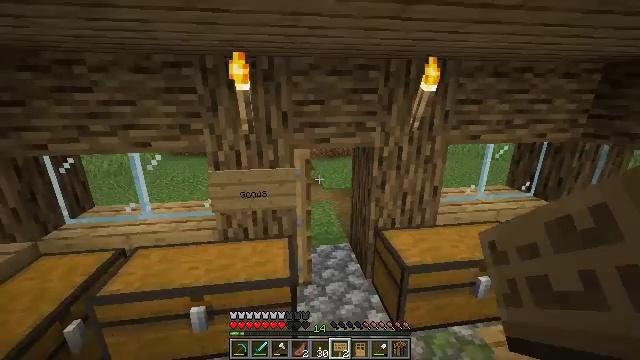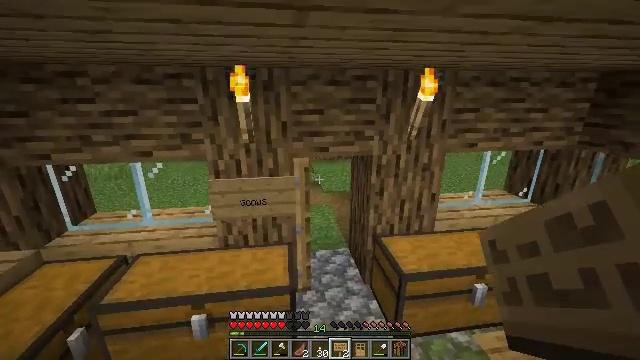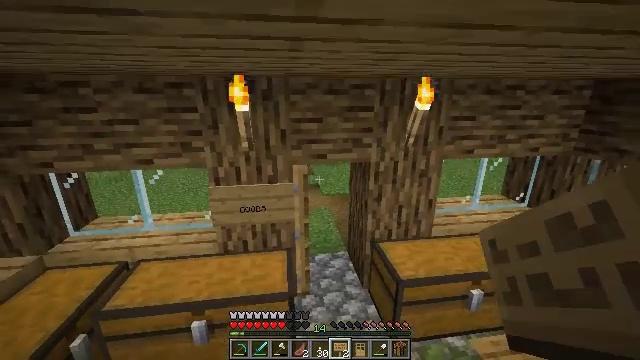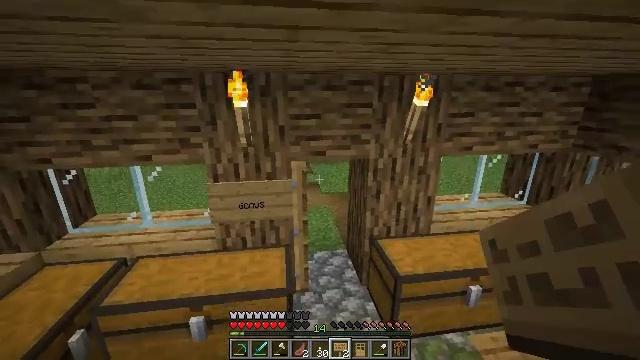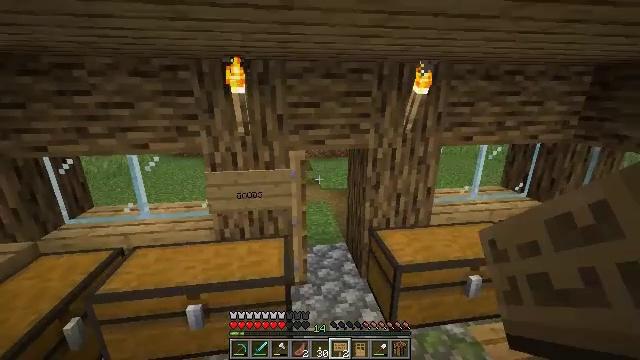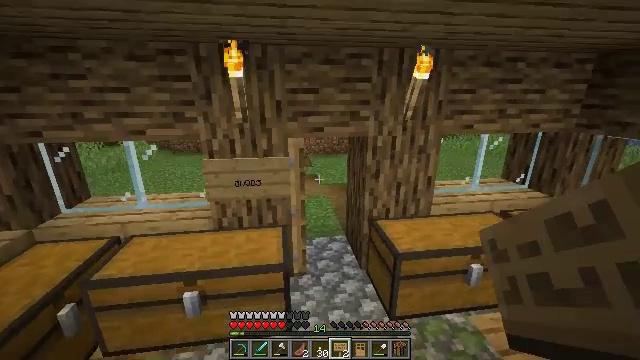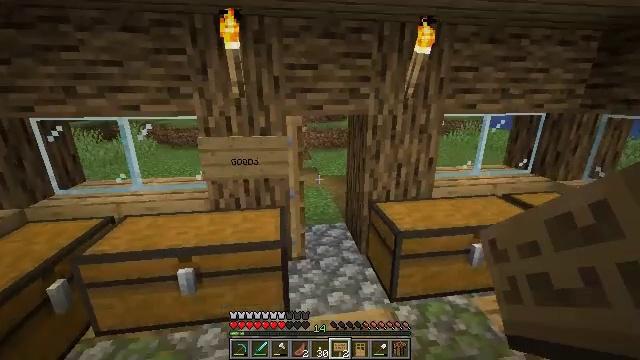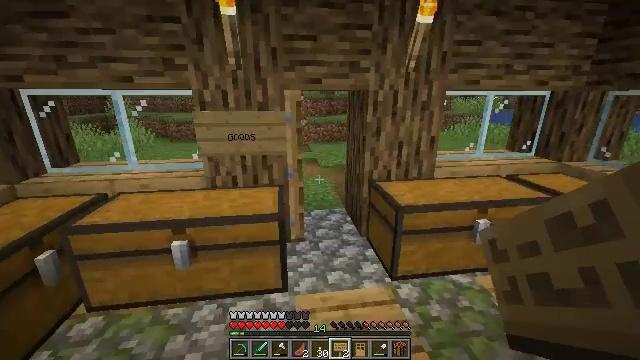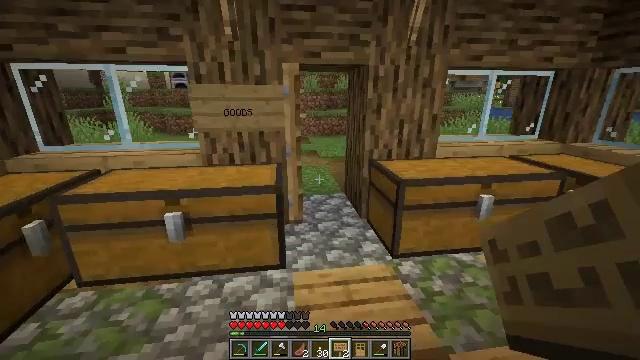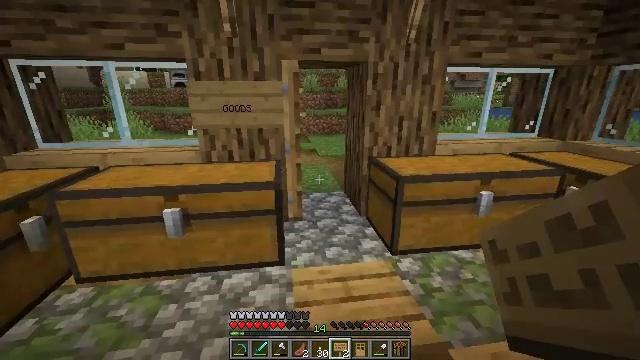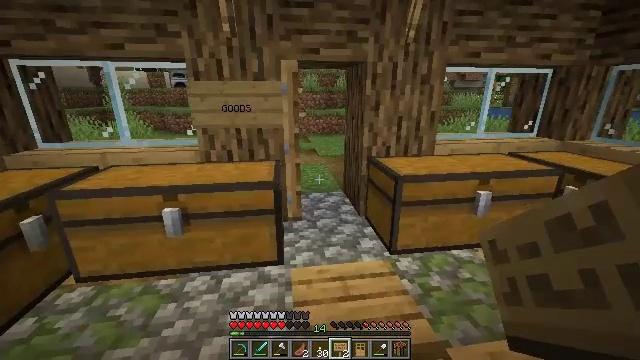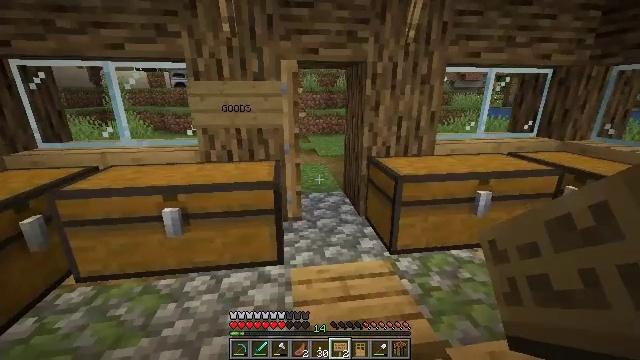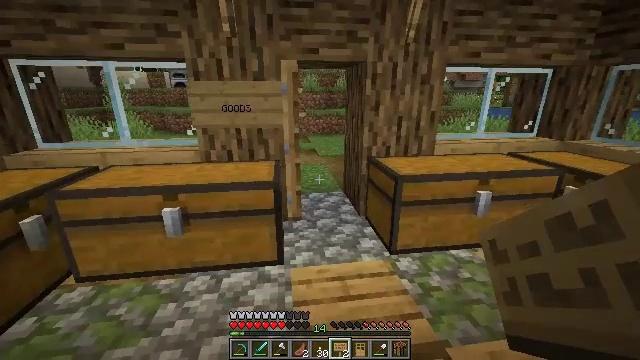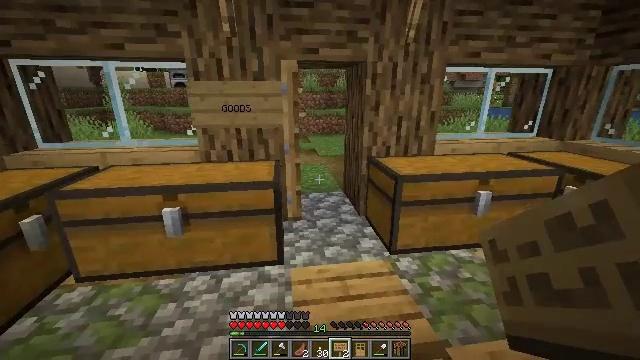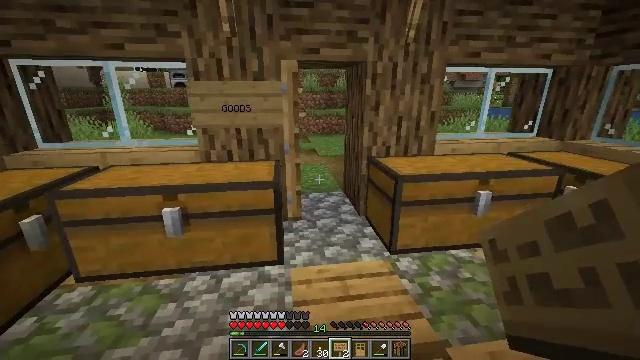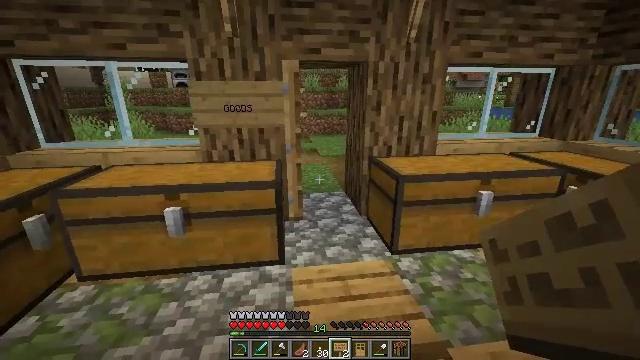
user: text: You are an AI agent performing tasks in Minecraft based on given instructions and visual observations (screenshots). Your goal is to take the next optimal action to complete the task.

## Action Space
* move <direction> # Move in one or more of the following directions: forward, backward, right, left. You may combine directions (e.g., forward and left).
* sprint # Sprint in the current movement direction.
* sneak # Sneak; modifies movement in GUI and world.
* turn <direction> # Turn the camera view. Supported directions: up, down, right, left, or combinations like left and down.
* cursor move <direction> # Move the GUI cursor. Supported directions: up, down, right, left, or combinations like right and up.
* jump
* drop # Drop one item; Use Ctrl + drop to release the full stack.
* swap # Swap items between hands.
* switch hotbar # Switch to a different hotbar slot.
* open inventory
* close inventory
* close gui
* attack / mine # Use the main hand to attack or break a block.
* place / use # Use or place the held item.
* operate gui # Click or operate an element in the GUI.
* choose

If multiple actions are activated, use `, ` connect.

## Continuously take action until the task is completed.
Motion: motion action
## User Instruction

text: Remove the oak wall sign from the wall.
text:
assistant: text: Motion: no_op
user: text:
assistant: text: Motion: no_op
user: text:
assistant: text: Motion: no_op
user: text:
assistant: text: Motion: no_op
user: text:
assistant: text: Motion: no_op
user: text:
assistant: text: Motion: jump
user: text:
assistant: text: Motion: jump
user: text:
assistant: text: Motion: jump
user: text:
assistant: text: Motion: no_op
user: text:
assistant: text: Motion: no_op
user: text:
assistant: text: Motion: no_op
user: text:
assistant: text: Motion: no_op
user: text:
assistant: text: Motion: no_op
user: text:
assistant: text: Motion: no_op
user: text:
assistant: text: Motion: no_op
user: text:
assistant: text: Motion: no_op
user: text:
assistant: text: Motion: no_op
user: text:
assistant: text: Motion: turn left and up
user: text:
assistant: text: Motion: move right, turn left and up
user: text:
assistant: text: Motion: move forward and move right, turn left and up
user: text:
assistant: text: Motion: move forward and move right, turn left
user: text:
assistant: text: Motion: move forward and move right
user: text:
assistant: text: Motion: move forward
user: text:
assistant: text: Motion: move forward and move left
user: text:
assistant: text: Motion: move forward and move left, attack / mine
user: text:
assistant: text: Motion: move forward and move left, attack / mine
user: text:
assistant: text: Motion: turn left and up, attack / mine
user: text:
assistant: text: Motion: turn left and up, attack / mine
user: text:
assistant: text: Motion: attack / mine
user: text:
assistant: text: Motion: attack / mine